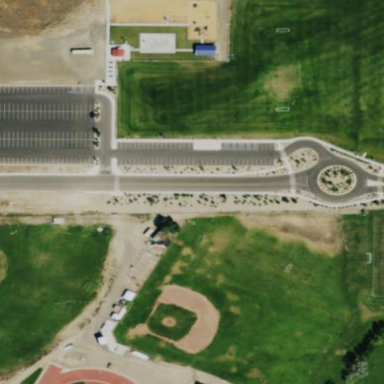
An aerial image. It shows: Baseball pitch for leisure land.